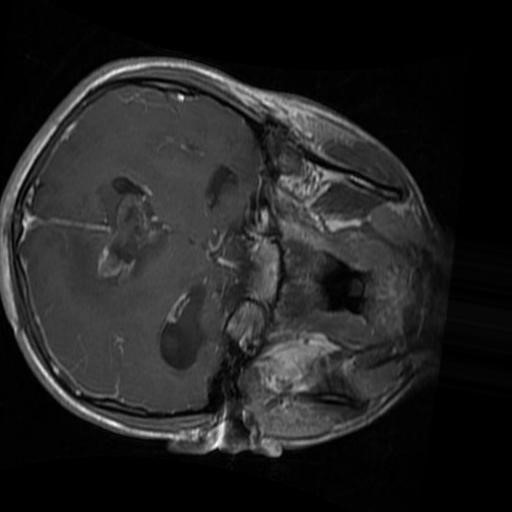
Label: brain_glioma